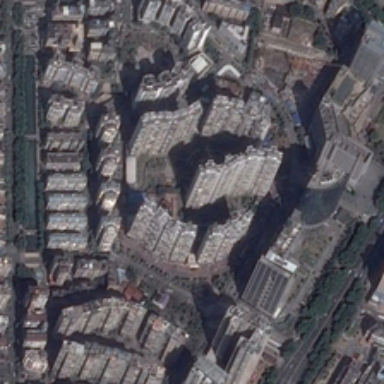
The commercial area is surrounded by the redidential quarters .